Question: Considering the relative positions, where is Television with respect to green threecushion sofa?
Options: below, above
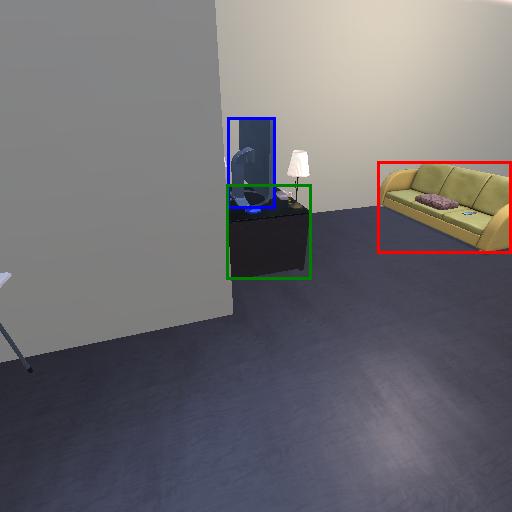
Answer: below